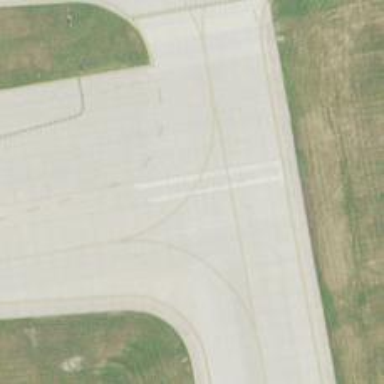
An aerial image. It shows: View of taxiway at the airport.